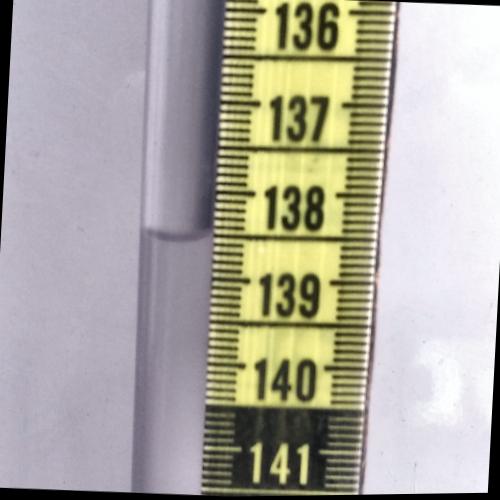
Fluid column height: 138.5 cm